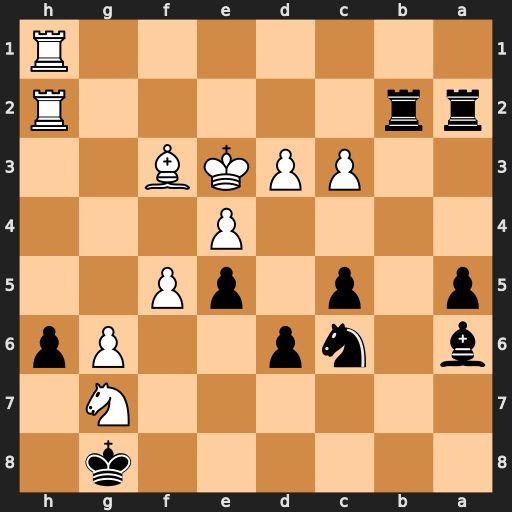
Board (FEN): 6k1/6N1/b1np2Pp/p1p1pP2/4P3/2PPKB2/rr5R/7R
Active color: b
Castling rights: -
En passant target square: -
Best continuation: Rxh2 Rxh2 Rxh2